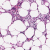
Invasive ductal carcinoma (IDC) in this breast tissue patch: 0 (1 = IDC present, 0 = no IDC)